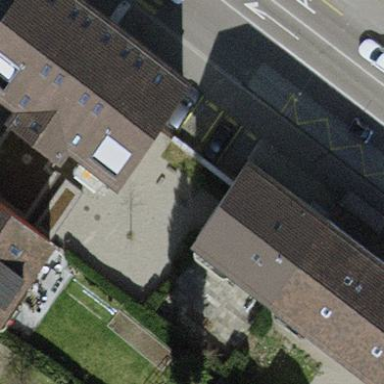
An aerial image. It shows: Gabled roof building with tile roofing. It consists of apartments.